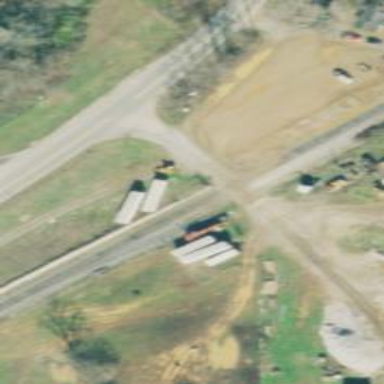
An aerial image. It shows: Level crossing along the railway.